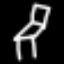
Label: chair